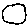
Label: circle